Question: I'm trying to compile for 64 and 32 bit. I followed the instructions in Apple's transition guide:
<URL>
and changed my architectures setting. If I changed 'Build Active Architecture Only' to 'Yes', I get an error saying the architecture is not available. With it set to the settings below, it compiles successfully in the 64-bit iPhone simulator, but when I check it using the following block of code, it says it's still running 32-bit.
How do I properly set this up to run as 64-bit on 64-bit devices, and 32-bit on 32-bit devices?
'''
#if __LP64__
NSLog(@"64");
#else
NSLog(@"32");
#endif
'''

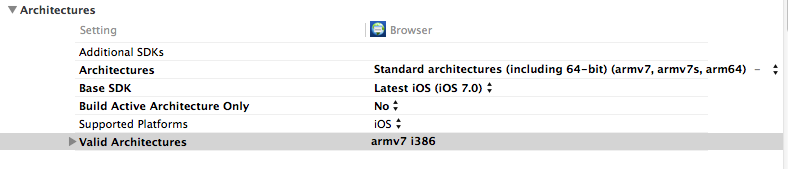
Answer: Set "valid architectures" to arm64, armv7 and armv7s (and i386, which is for the simulator) and you should be good to go.
It looks like, from your screenshot, that "Architectures" is already set correctly (to "Standard architectures").
If I set up a test project and drop those NSLog lines in and run them in the 64-bit iPhone simulator, I'll see "'64'" print out in the Xcode console.